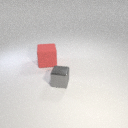
large red rubber cube behind small gray metal cube